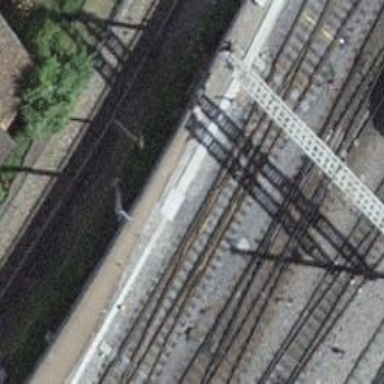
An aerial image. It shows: Railway yard with single rail track. The electrified track has contact line for power supply.